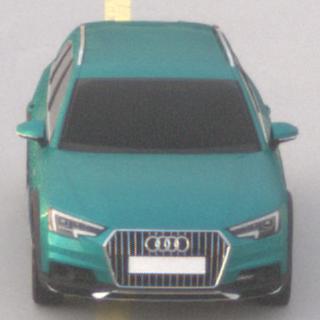
Make: Audi
Model: A4 Allroad 45 TFSI
Detailed model: A4 (B9) allroad
Model produced from: 2019/02
Model produced until: 2019/05
Doors: 5
Color: blue
Road condition: dry road
Daytime: sunrise or sunset
Contrast: low contrast